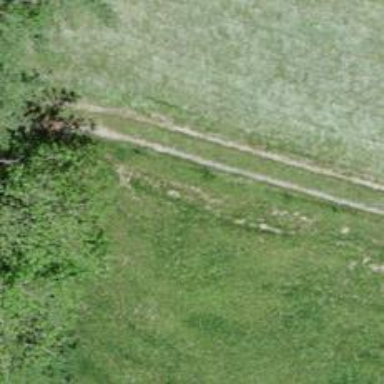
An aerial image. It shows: Track with fine gravel surface. The track has grade2 tracktype.